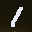
Label: 1